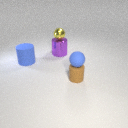
small brown rubber cylinder to the right of large purple metal cylinder